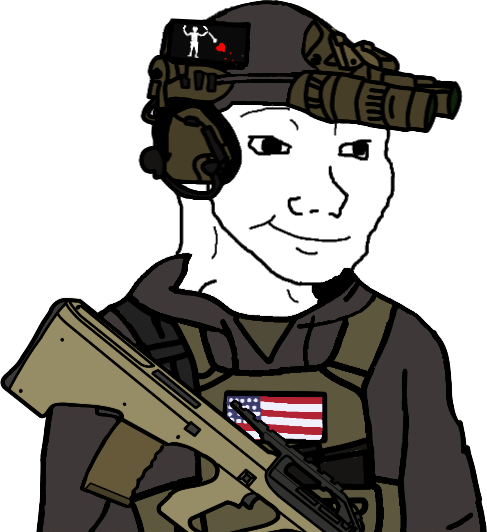
Label: 5_Bloomer